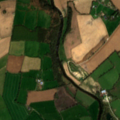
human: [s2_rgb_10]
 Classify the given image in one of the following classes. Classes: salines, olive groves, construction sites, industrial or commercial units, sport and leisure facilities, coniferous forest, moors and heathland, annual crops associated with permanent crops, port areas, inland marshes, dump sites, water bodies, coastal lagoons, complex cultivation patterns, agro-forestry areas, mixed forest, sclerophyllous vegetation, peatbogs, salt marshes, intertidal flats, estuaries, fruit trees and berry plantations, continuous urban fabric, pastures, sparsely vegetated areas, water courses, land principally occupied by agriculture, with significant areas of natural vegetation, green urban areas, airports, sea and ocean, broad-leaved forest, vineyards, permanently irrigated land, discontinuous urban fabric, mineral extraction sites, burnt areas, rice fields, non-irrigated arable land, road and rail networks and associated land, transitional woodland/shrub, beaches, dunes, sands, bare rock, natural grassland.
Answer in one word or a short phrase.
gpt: mineral extraction sites, non-irrigated arable land, pastures, land principally occupied by agriculture, with significant areas of natural vegetation